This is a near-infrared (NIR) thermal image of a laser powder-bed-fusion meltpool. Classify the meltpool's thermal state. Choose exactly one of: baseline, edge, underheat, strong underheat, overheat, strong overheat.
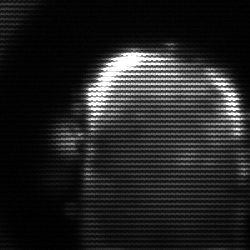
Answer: baseline